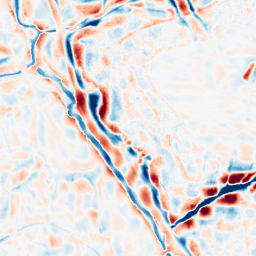
Category: wavelet
Decomposition family: wavelet_biorthogonal
Decomposition parameters: wavelet: bior4.4
level: 4
Upsampling method: bilinear
Upsampling parameters: scale: 8
Upsampling scale: 8